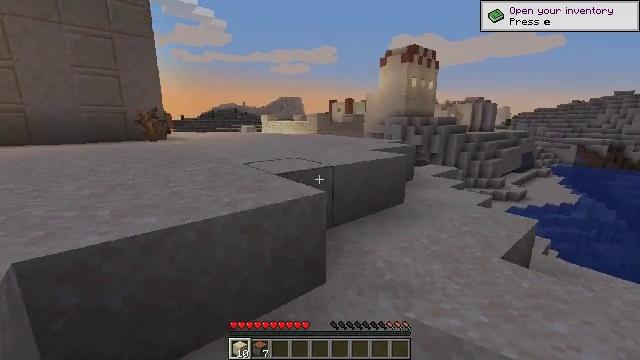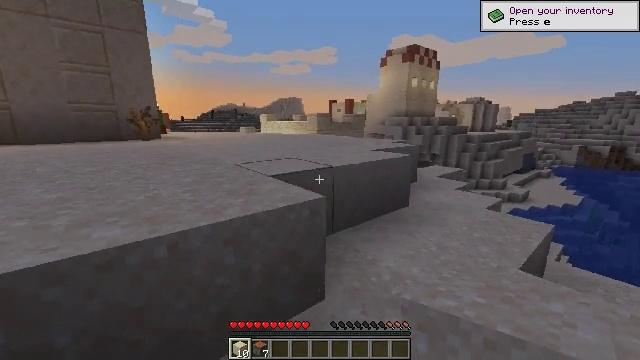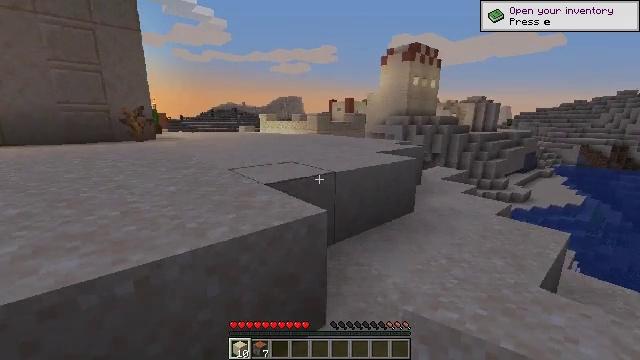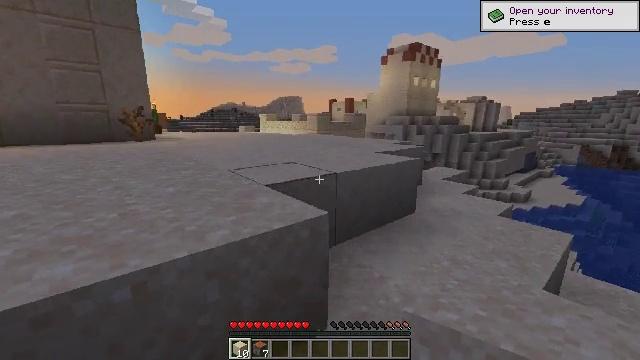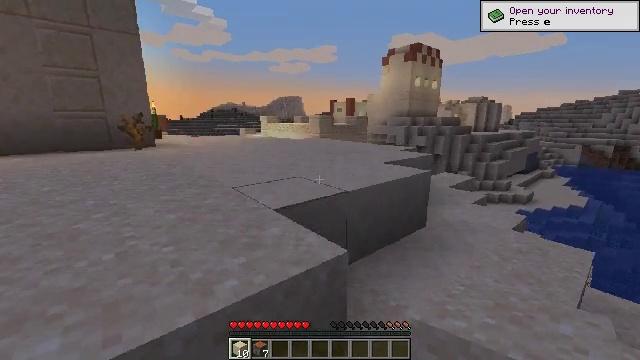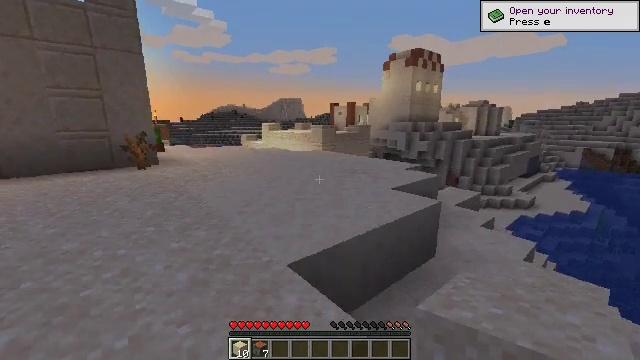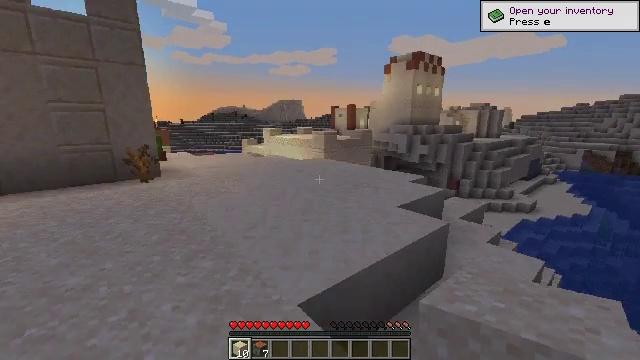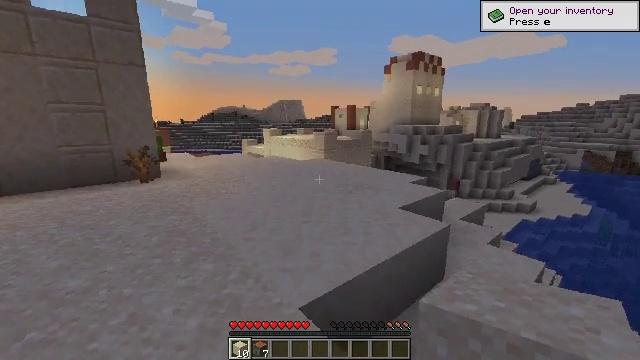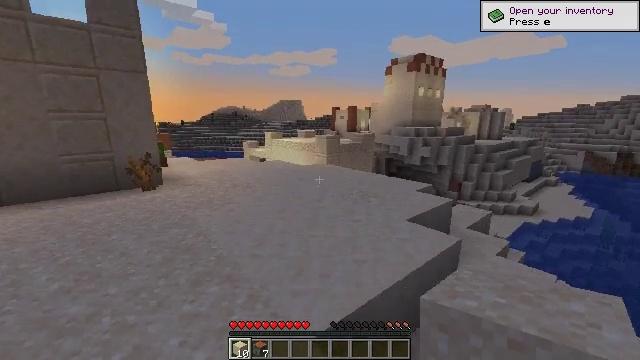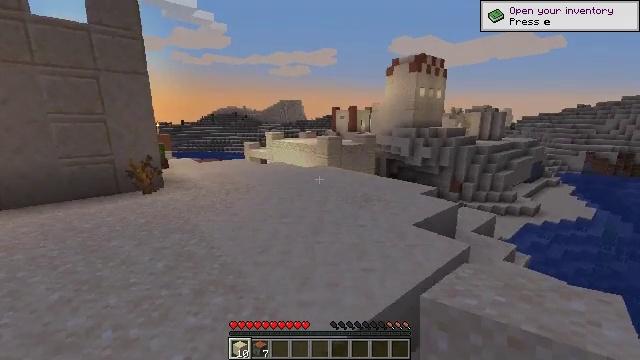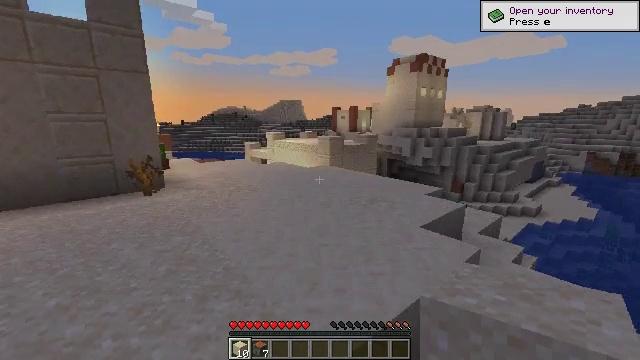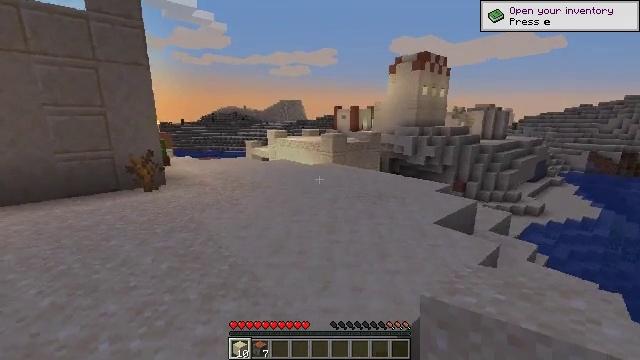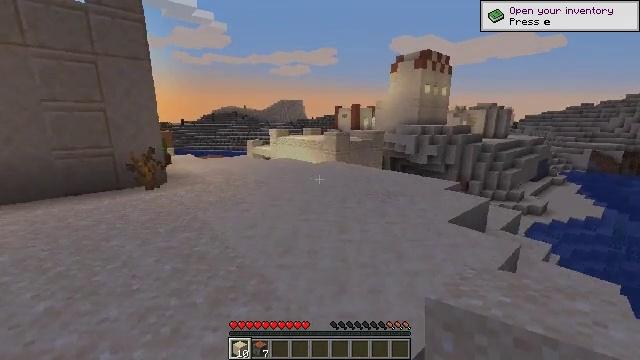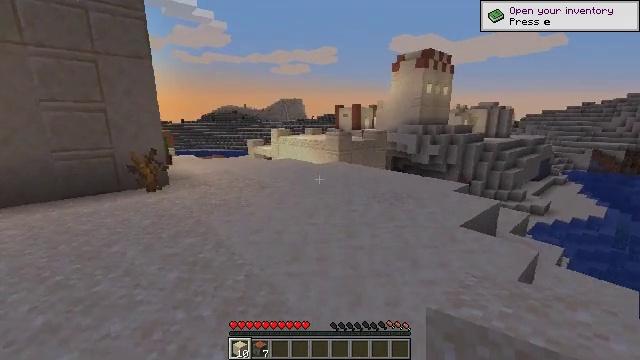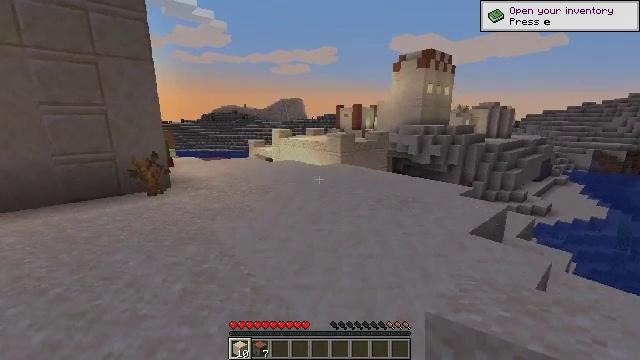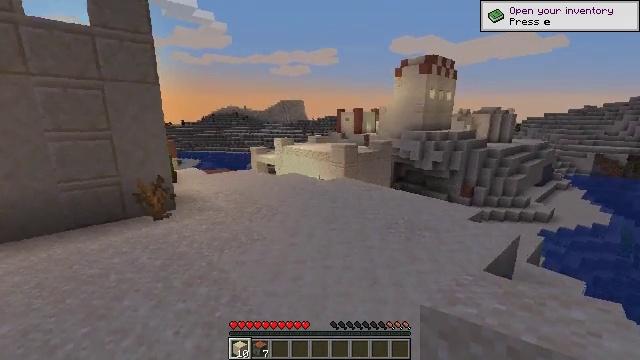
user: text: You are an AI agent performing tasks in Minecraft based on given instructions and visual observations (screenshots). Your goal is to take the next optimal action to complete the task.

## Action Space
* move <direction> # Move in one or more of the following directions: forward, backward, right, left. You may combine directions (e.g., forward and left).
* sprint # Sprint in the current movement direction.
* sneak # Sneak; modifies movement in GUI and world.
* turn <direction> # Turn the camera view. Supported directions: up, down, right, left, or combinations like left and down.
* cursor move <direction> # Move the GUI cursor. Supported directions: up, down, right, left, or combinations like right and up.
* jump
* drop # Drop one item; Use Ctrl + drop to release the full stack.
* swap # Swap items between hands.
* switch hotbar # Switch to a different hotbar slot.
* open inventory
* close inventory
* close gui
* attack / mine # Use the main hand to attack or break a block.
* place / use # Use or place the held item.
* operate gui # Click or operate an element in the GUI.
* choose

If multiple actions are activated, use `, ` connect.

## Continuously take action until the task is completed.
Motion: motion action
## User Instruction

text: Remove the jungle door from its frame.
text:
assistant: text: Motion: move forward
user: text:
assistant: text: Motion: move forward
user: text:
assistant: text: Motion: move forward and move left
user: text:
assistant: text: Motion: move forward and move left, jump
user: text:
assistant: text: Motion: move forward and move left, jump
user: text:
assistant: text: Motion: move forward and move left, jump
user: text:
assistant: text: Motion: move forward and move left, jump
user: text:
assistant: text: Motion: move forward and move left, jump
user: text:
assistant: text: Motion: move forward and move left, jump
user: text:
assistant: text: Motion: move forward and move left, jump
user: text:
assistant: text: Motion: move forward and move left, jump
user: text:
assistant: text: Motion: move forward and move left, jump
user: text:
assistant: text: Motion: move forward and move left, jump
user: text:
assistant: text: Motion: move forward and move left, jump
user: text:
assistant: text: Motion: move forward and move left
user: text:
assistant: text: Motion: move forward and move left
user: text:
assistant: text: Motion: move forward
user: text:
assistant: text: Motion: move forward
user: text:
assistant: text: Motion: move forward
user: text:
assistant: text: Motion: move forward
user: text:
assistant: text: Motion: move forward
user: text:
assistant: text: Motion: move forward
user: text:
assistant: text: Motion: move forward
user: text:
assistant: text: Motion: move forward
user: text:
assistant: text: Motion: move forward
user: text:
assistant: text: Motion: move forward
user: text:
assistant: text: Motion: move forward
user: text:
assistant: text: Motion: move forward
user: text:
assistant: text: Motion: move forward
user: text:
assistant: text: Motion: move forward